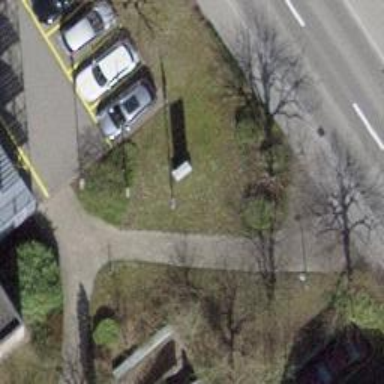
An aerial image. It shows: Flagpole which is man-made.